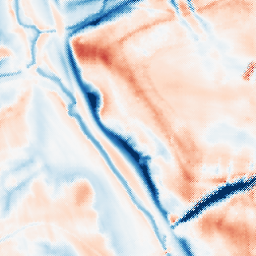
Category: multiscale
Decomposition family: dog_multiscale
Decomposition parameters: sigma_ratio: 1.6
n_scales: 5
base_sigma: 1
Upsampling method: regularized
Upsampling parameters: scale: 4
lambda_reg: 0.1
Upsampling scale: 4